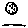
Label: moon